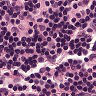
Metastatic tissue present: no